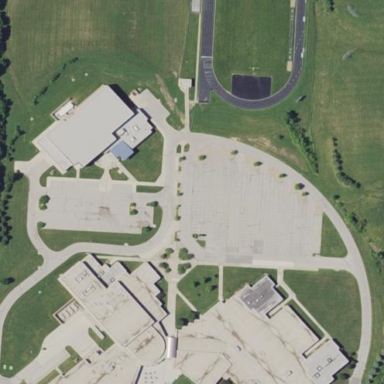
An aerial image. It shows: School.